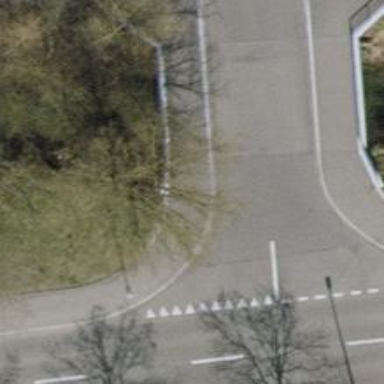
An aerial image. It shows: Sidewalk bridge over footway.